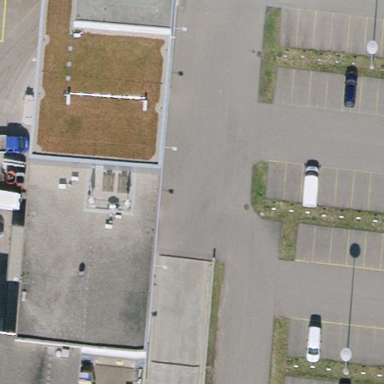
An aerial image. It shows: Industrial building.